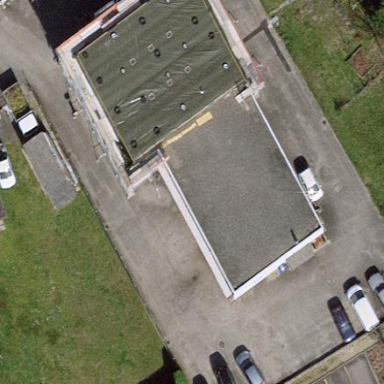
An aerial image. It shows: Garage.